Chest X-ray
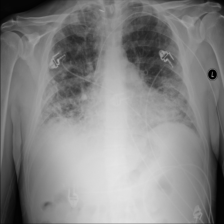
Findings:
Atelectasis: negative
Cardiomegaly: negative
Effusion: negative
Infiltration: negative
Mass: negative
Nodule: negative
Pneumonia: negative
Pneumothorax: negative
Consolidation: negative
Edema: negative
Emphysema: negative
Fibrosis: negative
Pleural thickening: negative
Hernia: negative